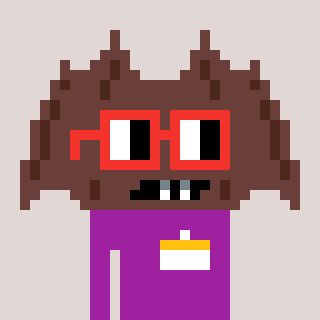
a pixel art character with square red glasses, a bat-shaped head and a magenta-colored body on a warm background